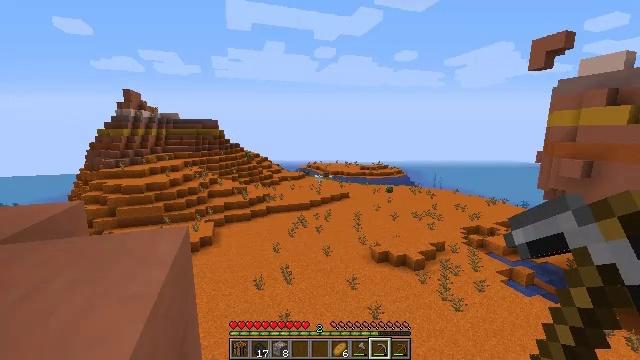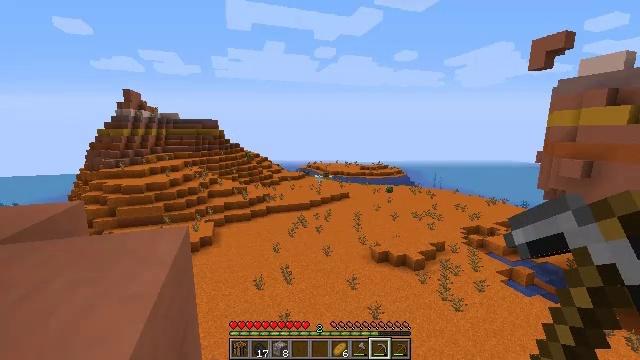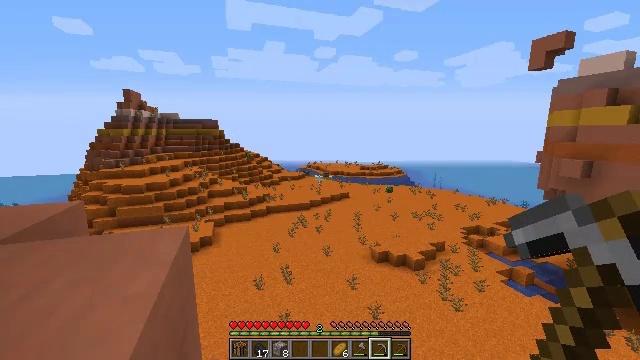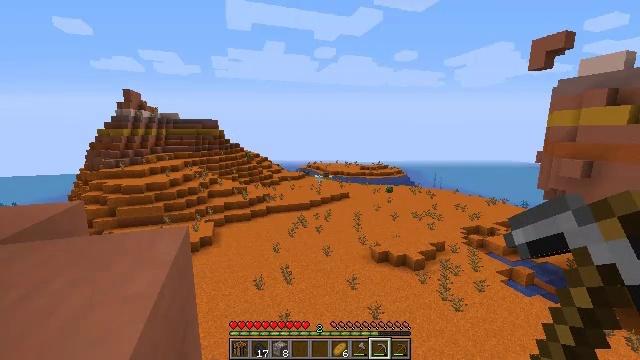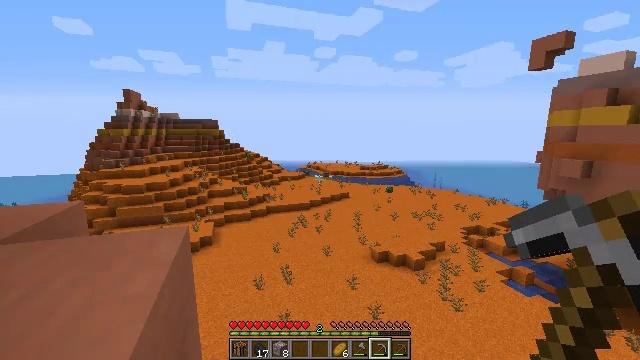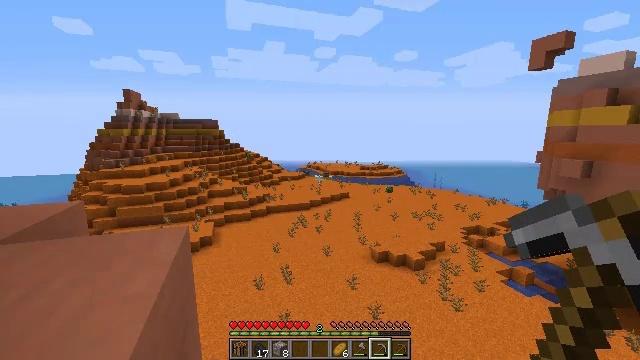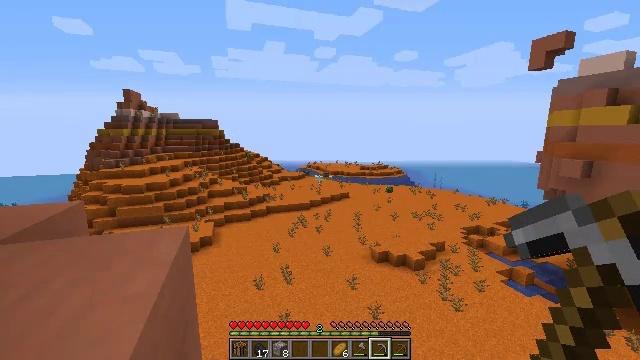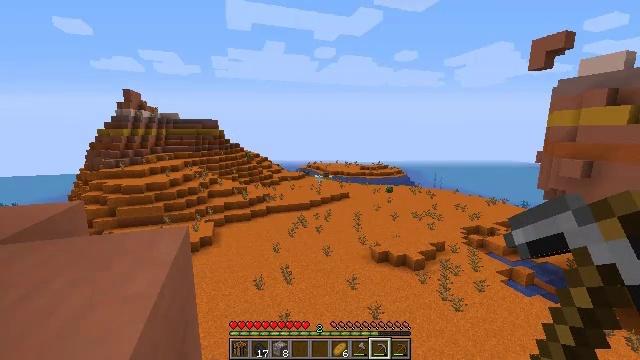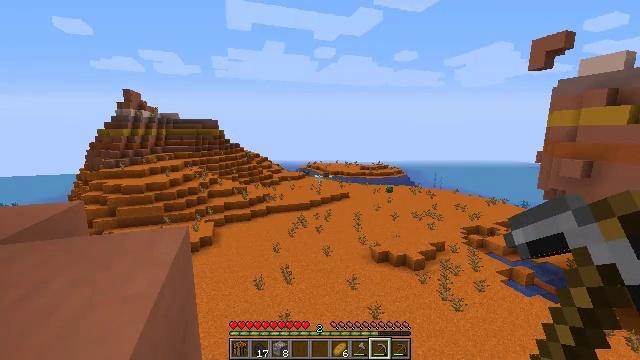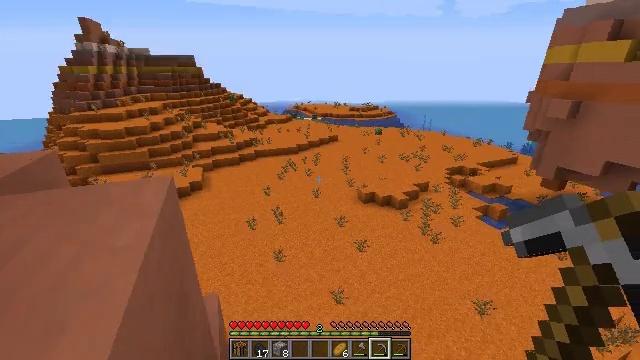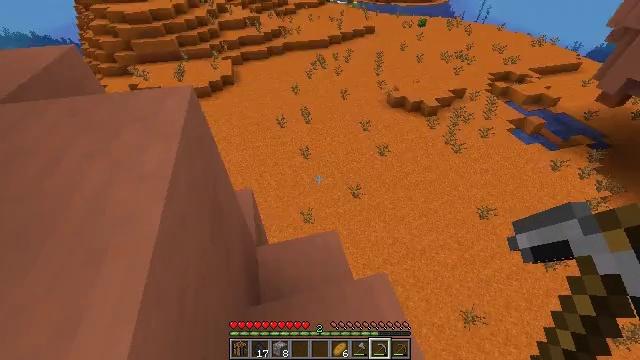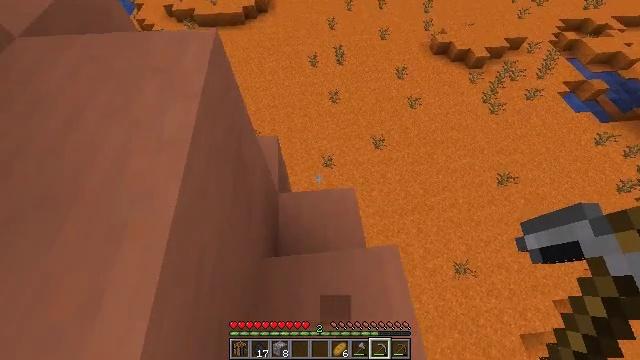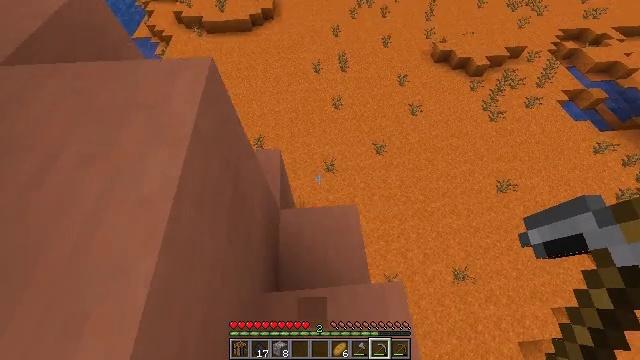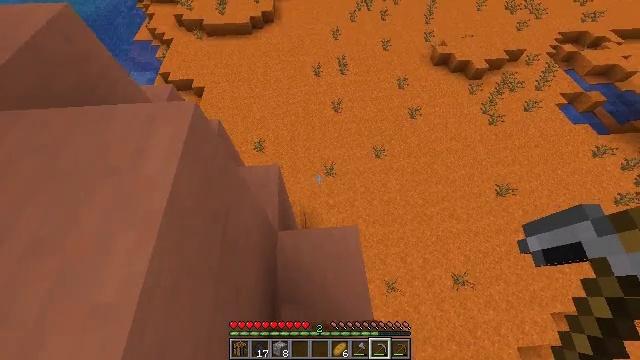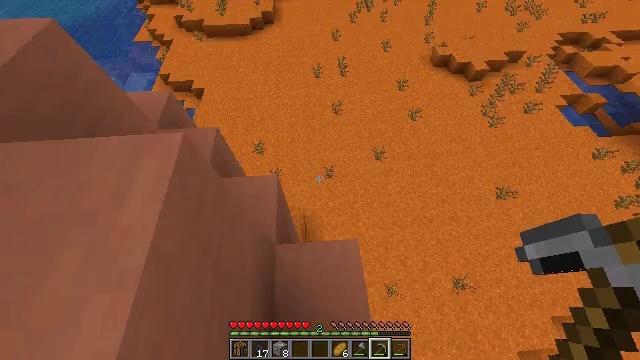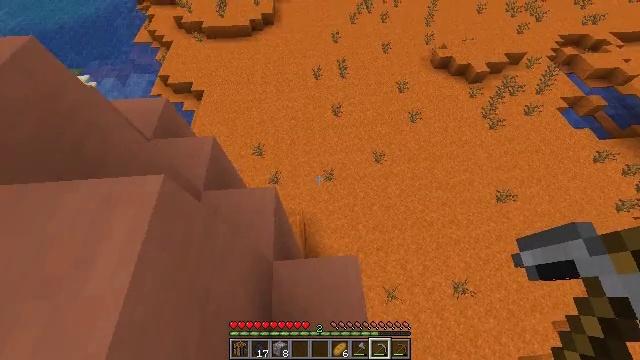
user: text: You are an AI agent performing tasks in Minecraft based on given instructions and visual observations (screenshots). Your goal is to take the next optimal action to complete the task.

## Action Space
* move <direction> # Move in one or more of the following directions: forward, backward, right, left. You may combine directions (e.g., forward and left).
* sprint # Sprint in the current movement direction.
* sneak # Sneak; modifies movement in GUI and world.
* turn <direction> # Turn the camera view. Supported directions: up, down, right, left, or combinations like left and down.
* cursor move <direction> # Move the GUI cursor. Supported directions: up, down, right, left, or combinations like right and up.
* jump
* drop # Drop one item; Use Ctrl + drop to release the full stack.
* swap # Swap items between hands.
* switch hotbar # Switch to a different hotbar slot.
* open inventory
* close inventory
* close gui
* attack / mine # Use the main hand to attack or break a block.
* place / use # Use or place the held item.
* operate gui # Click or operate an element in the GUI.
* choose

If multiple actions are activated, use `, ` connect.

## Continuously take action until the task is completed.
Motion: motion action
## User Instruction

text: Mine yellow terracotta.
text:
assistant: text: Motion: sprint
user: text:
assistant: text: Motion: sprint
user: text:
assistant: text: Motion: sprint
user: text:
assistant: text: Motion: sprint
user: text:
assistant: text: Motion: sprint
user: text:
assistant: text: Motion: sprint
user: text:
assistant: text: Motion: sprint
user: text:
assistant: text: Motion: sprint
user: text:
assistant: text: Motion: move forward, sprint, turn right and down
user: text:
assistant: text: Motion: move forward, sprint, turn left and down
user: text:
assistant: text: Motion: move forward, sprint, turn left and down
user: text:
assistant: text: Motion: move forward, sprint, turn left
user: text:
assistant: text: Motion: move forward, sprint
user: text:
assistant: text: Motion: move forward, sprint
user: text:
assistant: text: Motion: move forward and move right, sprint
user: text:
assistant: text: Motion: move forward and move right, sprint, turn right and down
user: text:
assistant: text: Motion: move forward and move right, sprint, turn left and down
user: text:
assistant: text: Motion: move forward and move right, sprint, turn left and down
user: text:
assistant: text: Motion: move forward and move left, sprint, turn left and up
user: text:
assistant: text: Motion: move forward and move left, sprint, turn left and up
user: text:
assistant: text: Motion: move forward and move left, sprint, turn left
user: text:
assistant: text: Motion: move forward and move left, sprint
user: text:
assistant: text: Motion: move forward and move left, sprint
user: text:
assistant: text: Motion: move forward and move left, sprint
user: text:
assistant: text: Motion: move forward, sprint
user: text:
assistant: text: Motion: move forward, sprint
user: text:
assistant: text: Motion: move forward, sprint, turn up
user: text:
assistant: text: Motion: move forward, sprint, turn right and up
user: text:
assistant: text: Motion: move forward, sprint, turn right and up
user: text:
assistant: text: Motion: move forward, sprint